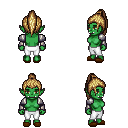
a pixel art fantasy rpg character, female body template, orc, green skin, steel arm armor, white pants, blonde long topknot hairstyle, brown slippers, four views (front, back, left, right), 2x2 character sprite sheet, small pixel art, hard edges, no anti-aliasing